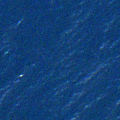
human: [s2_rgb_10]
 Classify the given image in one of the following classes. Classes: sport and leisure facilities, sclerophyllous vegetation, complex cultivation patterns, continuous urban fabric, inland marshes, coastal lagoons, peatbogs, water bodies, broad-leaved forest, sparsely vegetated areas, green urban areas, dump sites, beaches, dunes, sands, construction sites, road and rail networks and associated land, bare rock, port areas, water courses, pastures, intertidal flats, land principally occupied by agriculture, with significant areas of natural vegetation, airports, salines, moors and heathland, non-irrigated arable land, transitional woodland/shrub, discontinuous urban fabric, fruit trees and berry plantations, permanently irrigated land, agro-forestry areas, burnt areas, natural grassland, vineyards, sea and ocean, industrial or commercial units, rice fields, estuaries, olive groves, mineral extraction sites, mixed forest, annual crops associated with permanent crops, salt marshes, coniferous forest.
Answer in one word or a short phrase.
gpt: sea and ocean